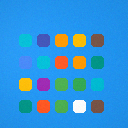
Screen state: on